Field crop: tomato
Growth stage: 2
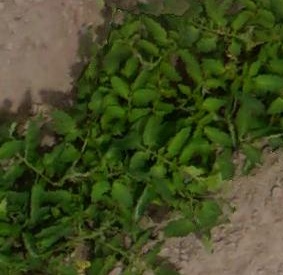
Species: tomato